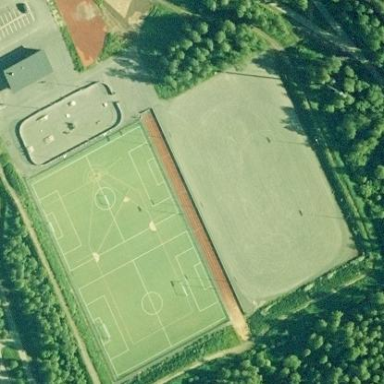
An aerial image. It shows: Soccer pitch with artificial turf enclosed by fence.